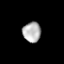
Tissue: lung
Cell type: T cells
Senescence score: 0.2303
Nuclear area (px): 360
Mean DAPI intensity: 176.722